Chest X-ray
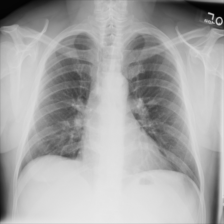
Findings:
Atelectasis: negative
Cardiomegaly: negative
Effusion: negative
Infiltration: negative
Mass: negative
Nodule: negative
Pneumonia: negative
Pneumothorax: negative
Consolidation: negative
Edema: negative
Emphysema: negative
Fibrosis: negative
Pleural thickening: negative
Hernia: negative